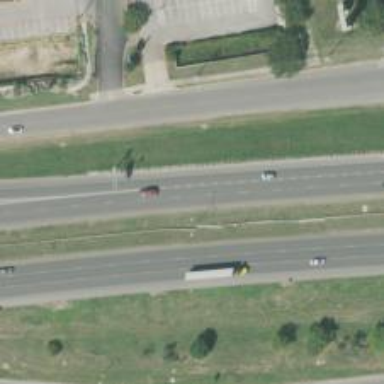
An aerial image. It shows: Motorway junction.